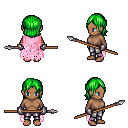
a pixel art fantasy rpg character, female body template, human, dark skin, pink tattered cape, metal pants, green long bangs hairstyle, metal gloves, spear, four views (front, back, left, right), 2x2 character sprite sheet, small pixel art, hard edges, no anti-aliasing